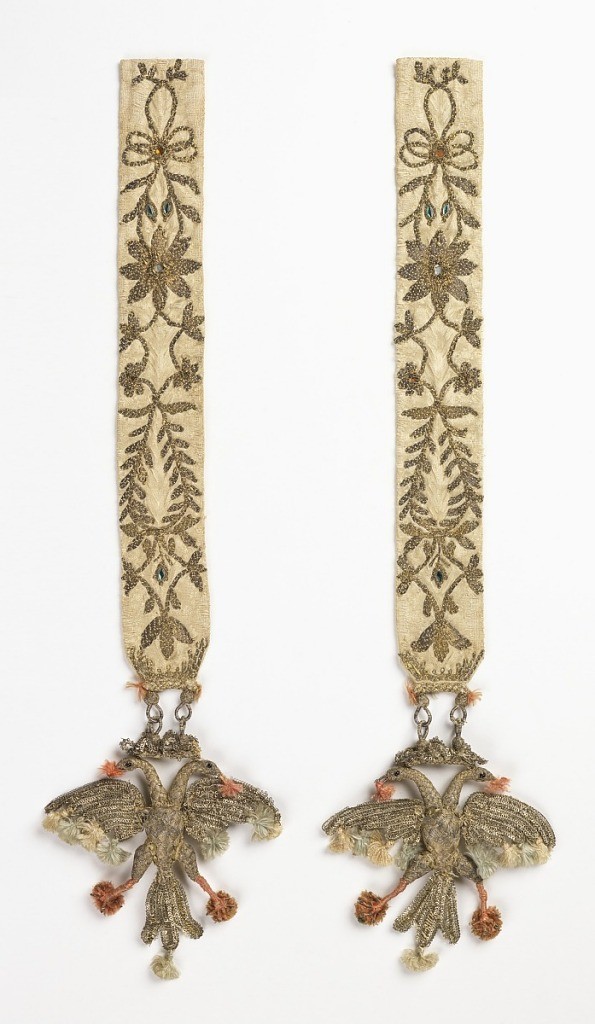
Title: Tassels
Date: late 17th–early 18th century
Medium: silk, metallic thread, wire, glass Technique: embroidered
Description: Pair of double-headed crowned eagles in needlework attached to white silk embroidered bands. Eagles, worked in the round, are of plaited gold thread. The wings, tails, and crowns are wire covered with looped silver wire. Colored silk tufts hang from beaks, claws, tails and wings. Silk bands embroidered with couched gold and glass jewels.